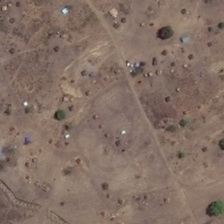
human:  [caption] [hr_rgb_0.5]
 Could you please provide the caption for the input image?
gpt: several small green trees are in a piece of bareland .

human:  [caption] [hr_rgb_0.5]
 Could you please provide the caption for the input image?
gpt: many black point with different size are in the bareland .

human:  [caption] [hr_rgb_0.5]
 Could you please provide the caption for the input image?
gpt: many black point with different size are in the bareland .

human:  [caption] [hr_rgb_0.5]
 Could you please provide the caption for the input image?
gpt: several small green trees are in a piece of bareland .

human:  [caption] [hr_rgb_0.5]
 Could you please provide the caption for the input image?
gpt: several small green trees are in a piece of bareland .